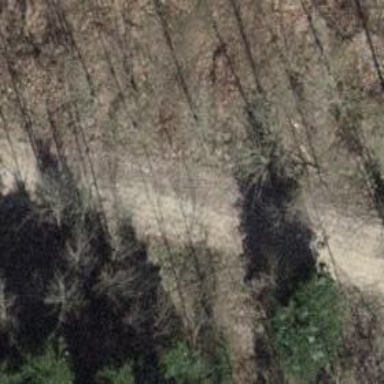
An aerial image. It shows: Unpaved track road.